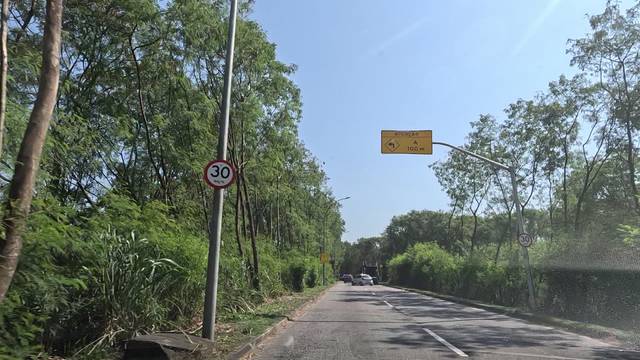
Region: Brazil
Coordinates: -22.981, -43.361